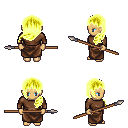
a pixel art fantasy rpg character, female body template, human, tanned skin, brown long-sleeve shirt, robe skirt, gold left-swept hairstyle, spear, four views (front, back, left, right), 2x2 character sprite sheet, small pixel art, hard edges, no anti-aliasing